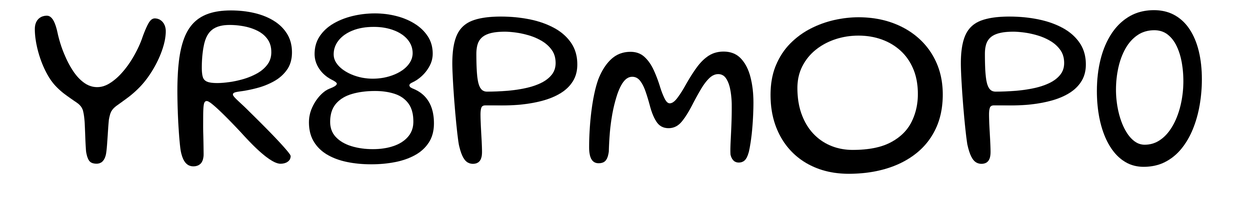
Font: Gluten_Light